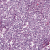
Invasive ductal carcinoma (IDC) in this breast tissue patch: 1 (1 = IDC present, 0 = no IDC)